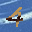
Label: 4